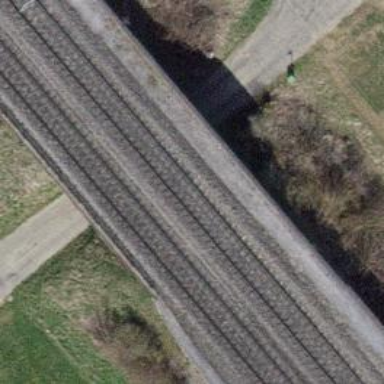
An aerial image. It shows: Single-track electrified railway with contact line.